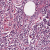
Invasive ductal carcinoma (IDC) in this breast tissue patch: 1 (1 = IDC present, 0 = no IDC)